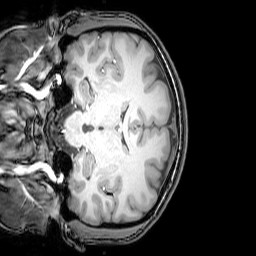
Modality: T1w
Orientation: coronal
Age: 21
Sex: female
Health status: healthy
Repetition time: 0.081 s
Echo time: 0.037 s